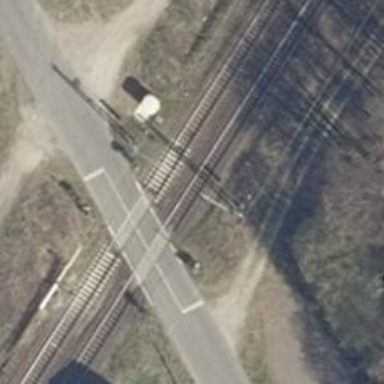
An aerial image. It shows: Railway signal.